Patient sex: F
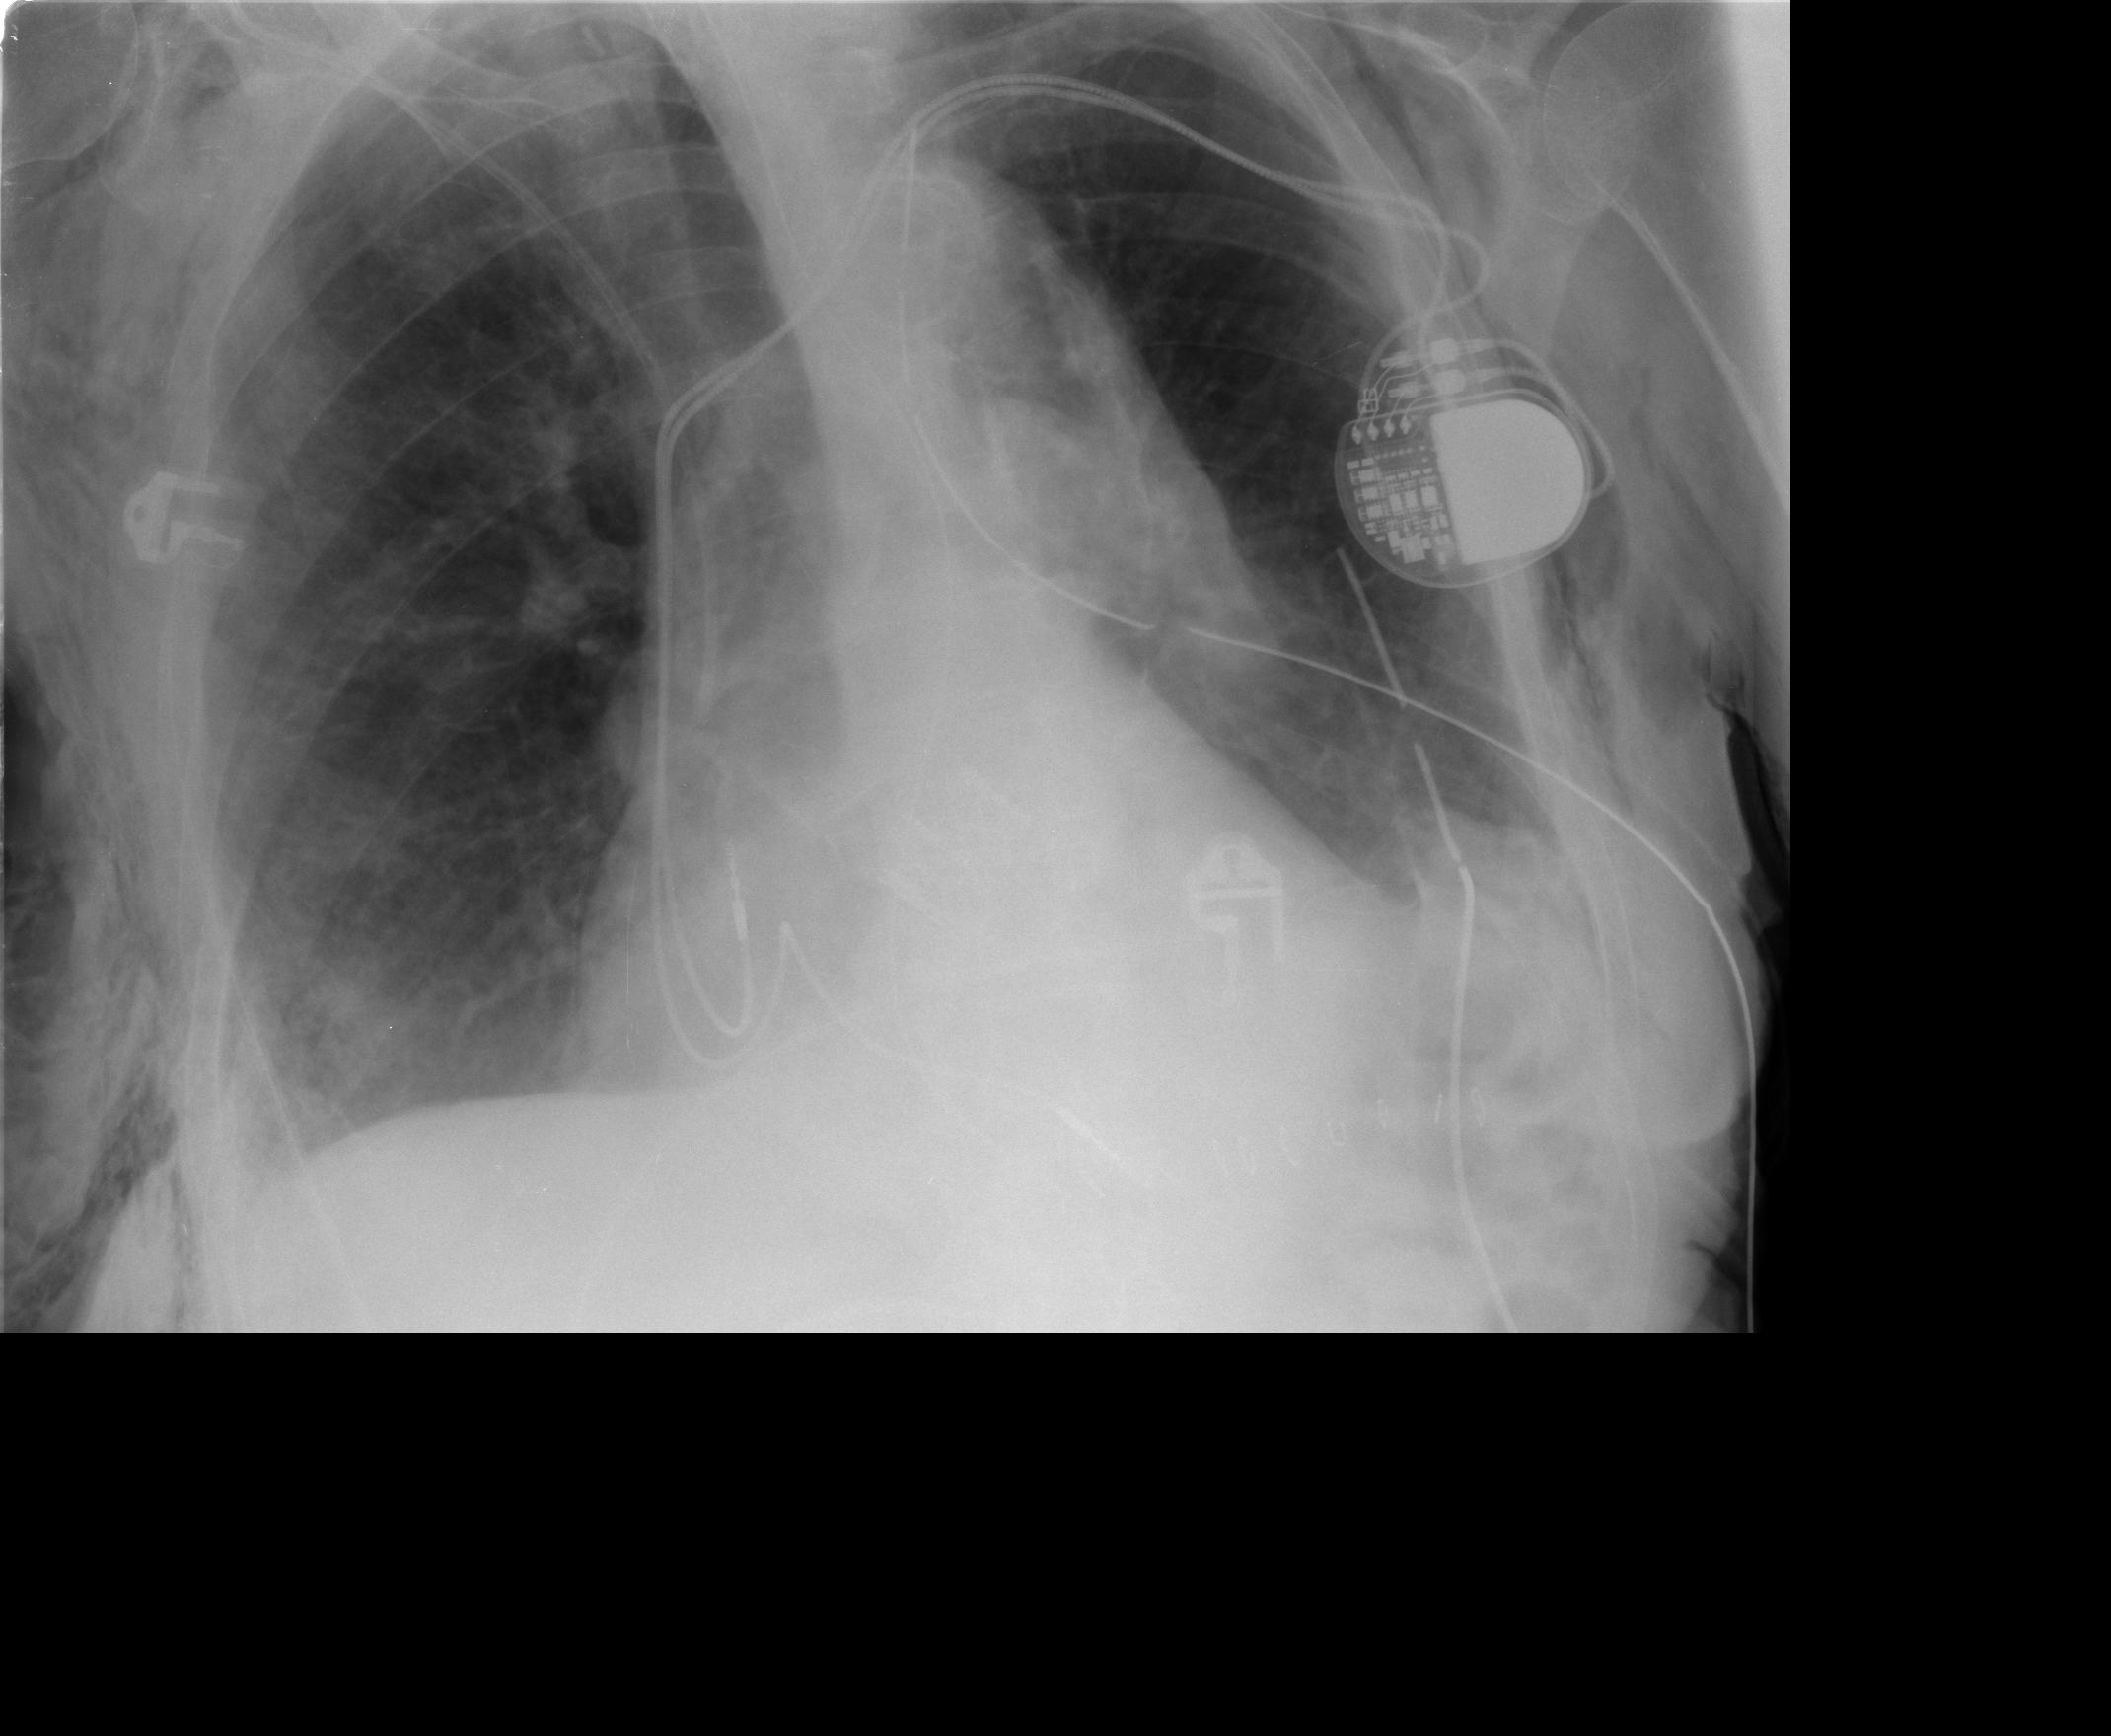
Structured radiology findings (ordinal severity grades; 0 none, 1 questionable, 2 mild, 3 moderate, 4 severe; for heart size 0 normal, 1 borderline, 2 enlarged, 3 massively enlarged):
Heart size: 0
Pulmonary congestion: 0
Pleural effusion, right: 0
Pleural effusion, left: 1
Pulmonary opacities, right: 0
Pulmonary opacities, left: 0
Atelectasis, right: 0
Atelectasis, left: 1